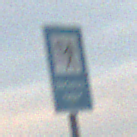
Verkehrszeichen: Verkehrshelfer
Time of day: SunriseSunset
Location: Outdoor (RoadRail)
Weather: PartlyCloudy
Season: NotSpecified
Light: Natural